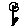
Label: flower